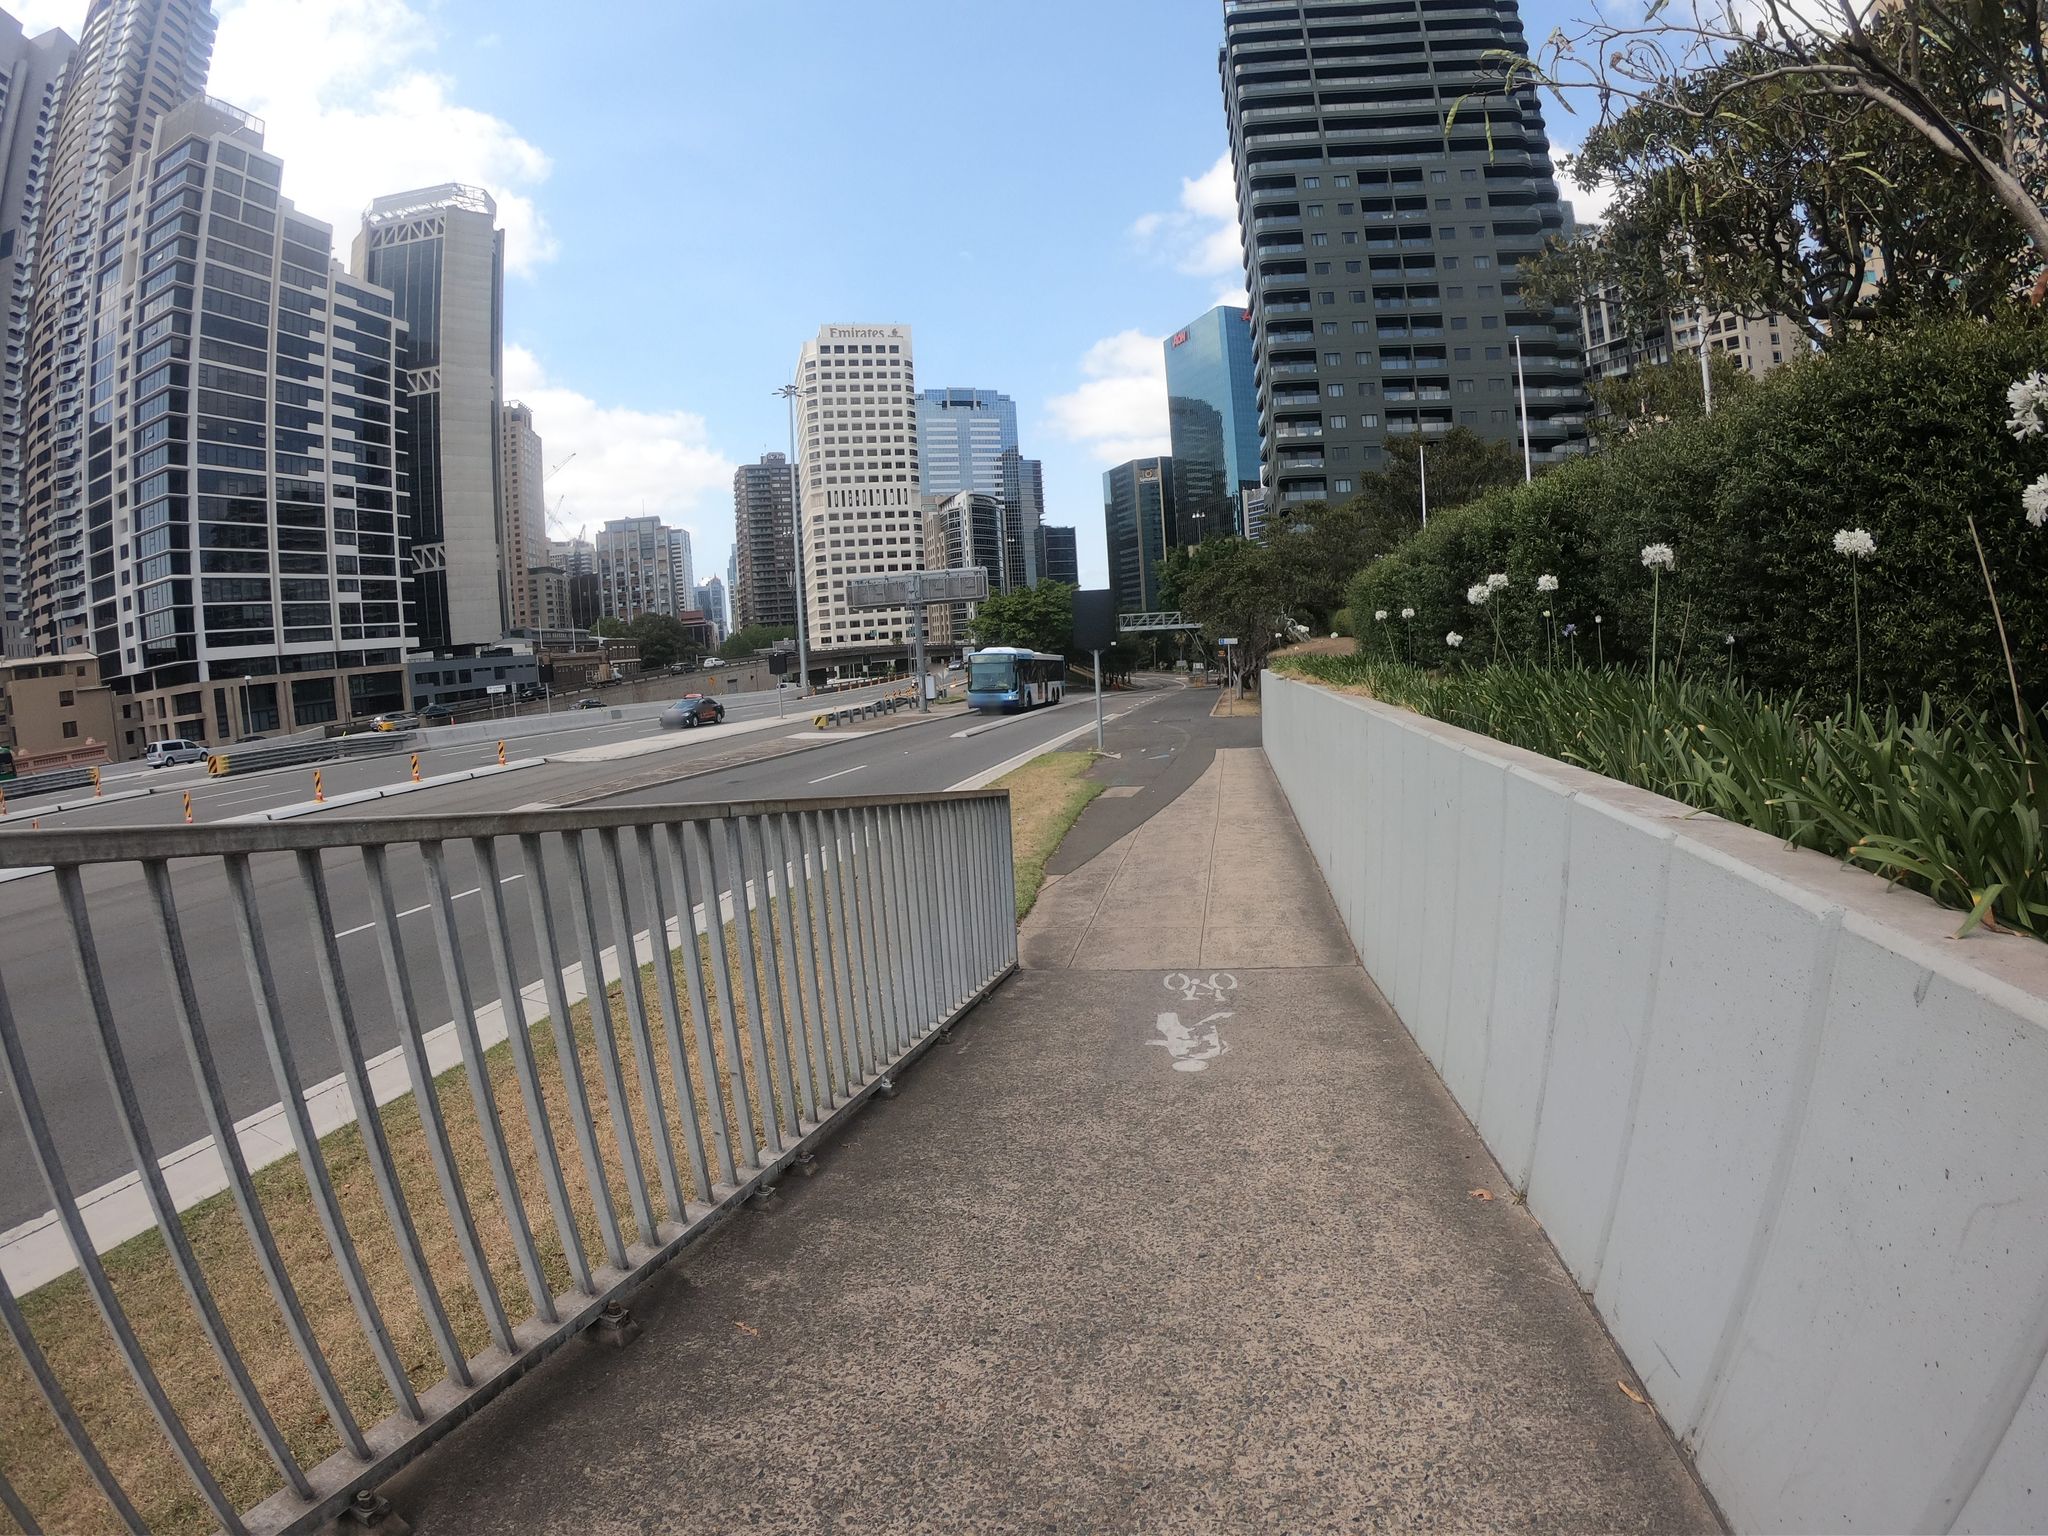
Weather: clear
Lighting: day
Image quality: good
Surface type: cycling surface
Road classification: cycleway, unclassified
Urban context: urban centre
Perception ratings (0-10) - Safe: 5.98, Lively: 4.72, Beautiful: 7.16, Boring: 3.58, Depressing: 4.98, Wealthy: 4.44